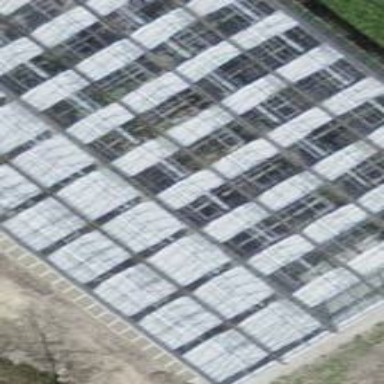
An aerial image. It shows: Greenhouse.